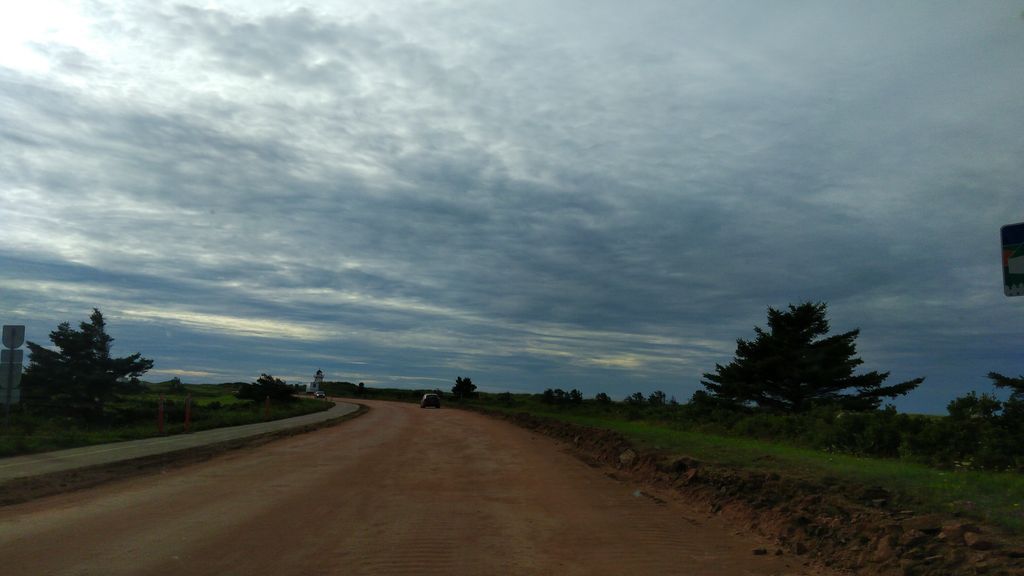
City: charlottetown